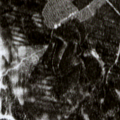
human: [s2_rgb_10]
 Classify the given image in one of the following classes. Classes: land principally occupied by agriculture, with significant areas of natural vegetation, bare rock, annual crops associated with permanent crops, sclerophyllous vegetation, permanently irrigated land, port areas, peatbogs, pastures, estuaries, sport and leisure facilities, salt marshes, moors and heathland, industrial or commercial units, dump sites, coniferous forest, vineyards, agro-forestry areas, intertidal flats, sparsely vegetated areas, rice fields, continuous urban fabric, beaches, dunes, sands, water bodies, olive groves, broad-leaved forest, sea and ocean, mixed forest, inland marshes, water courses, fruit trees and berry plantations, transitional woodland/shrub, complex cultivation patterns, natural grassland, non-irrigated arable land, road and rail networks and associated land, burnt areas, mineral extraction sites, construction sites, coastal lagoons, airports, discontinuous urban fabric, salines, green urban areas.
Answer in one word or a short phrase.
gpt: coniferous forest, mixed forest, transitional woodland/shrub, peatbogs